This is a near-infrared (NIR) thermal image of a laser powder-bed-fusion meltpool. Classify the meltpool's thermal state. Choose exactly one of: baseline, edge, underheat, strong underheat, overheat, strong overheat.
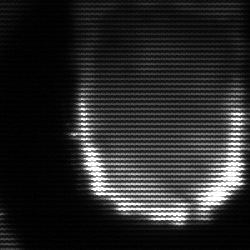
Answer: baseline